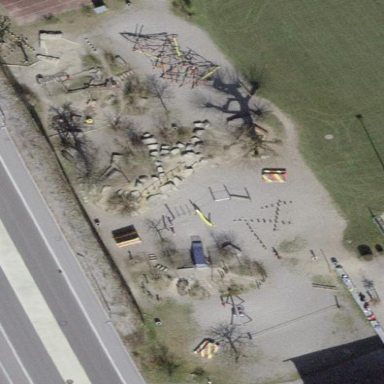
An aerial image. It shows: Playground area for leisure land.